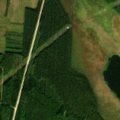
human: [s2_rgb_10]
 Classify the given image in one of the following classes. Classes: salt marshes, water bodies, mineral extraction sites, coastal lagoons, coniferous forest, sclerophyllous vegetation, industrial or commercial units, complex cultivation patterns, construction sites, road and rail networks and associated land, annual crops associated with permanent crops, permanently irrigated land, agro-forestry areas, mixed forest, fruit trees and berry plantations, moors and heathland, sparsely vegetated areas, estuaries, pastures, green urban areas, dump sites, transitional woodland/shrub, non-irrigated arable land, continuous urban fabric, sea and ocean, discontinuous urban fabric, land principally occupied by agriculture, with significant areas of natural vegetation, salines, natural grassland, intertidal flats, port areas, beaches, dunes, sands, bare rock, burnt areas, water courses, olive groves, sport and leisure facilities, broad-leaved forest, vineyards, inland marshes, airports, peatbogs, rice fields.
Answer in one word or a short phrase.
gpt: non-irrigated arable land, mixed forest, peatbogs, water bodies